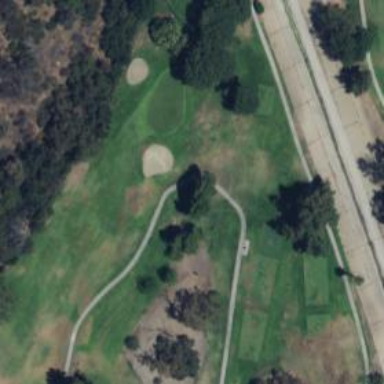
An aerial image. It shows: Service road designated as golf cart path.